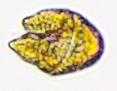
Label: Akashiwo